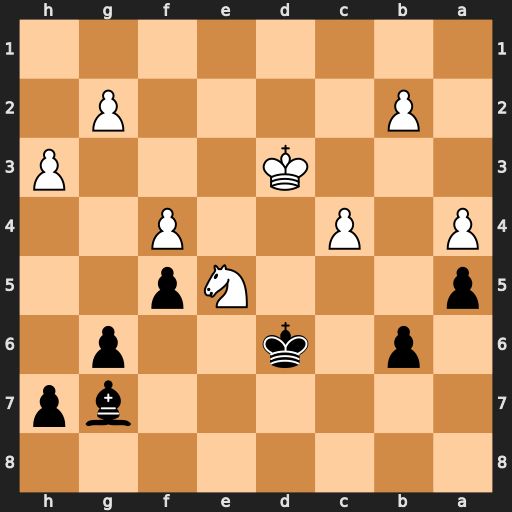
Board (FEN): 8/6bp/1p1k2p1/p3Np2/P1P2P2/3K3P/1P4P1/8
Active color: b
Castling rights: -
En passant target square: -
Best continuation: Bxe5 fxe5+ Kxe5